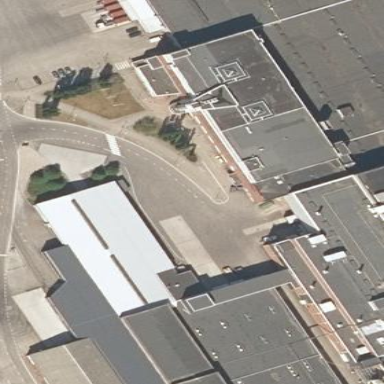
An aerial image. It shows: Industrial building.